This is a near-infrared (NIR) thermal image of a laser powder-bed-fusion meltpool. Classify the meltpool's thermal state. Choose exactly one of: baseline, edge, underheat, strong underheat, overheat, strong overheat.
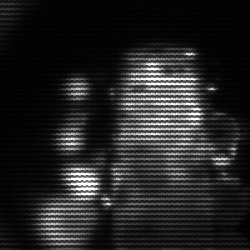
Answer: strong underheat